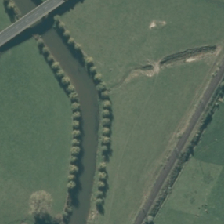
Land cover: deciduous_hardwood